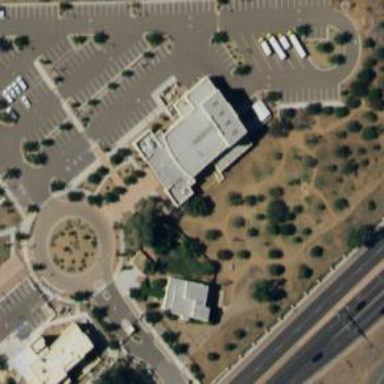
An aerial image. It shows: There is theatre building.